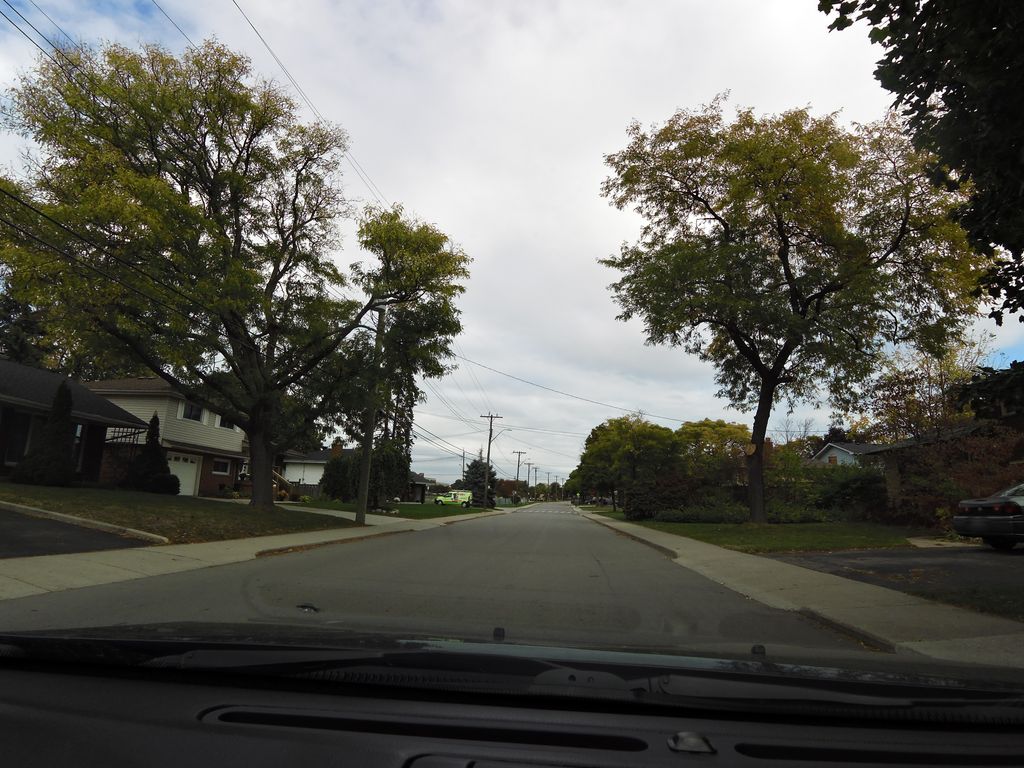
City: hamilton